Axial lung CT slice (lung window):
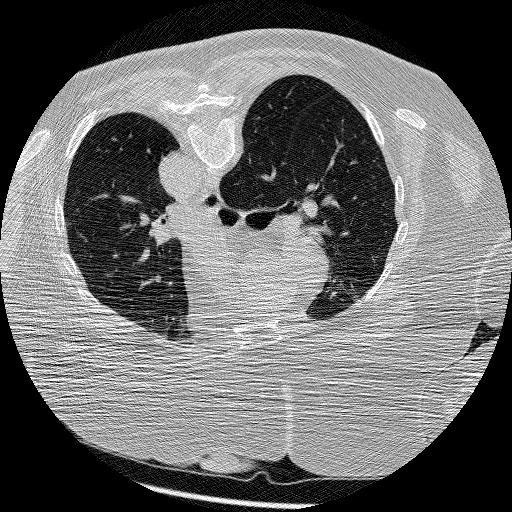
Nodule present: no